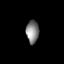
Tissue: lung
Cell type: Myeloid cells
Senescence score: 0.5905
Nuclear area (px): 283
Mean DAPI intensity: 132.071